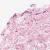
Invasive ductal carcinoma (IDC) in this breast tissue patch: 0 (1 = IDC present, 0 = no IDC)